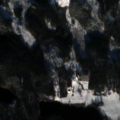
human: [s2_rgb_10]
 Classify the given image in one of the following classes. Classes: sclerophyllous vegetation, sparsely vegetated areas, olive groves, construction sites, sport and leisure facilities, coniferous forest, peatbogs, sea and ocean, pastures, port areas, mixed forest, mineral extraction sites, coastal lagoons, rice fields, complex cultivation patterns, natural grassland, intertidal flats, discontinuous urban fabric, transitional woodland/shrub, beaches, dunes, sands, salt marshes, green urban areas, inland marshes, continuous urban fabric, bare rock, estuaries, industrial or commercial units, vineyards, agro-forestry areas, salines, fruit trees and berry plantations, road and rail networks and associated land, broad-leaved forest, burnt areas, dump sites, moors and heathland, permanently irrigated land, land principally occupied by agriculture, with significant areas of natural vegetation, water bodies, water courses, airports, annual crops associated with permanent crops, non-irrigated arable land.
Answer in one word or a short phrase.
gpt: coniferous forest, mixed forest, water bodies